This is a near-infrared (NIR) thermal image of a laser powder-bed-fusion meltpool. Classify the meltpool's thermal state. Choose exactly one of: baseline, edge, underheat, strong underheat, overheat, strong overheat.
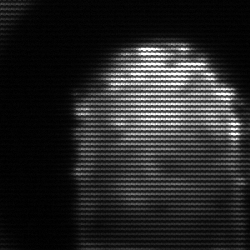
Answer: baseline